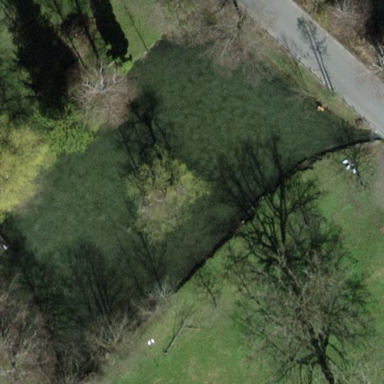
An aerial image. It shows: Pond surrounded by natural water.